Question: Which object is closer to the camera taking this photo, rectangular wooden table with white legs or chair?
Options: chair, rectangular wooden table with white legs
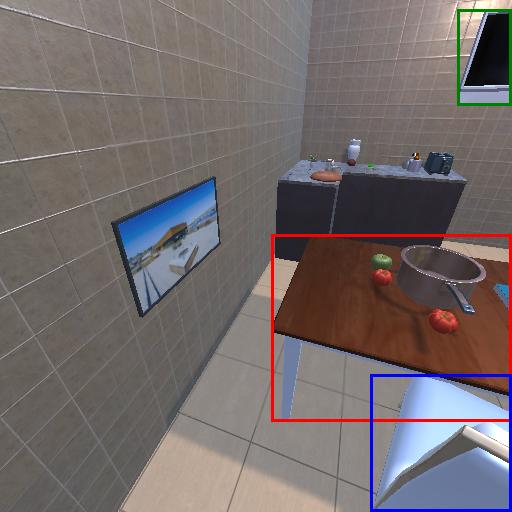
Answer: chair